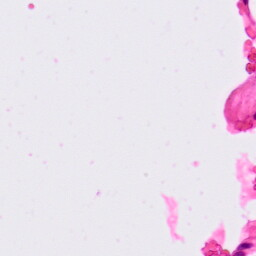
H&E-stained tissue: Lung